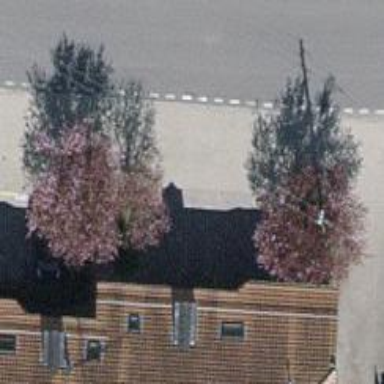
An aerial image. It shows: Post box is visible.